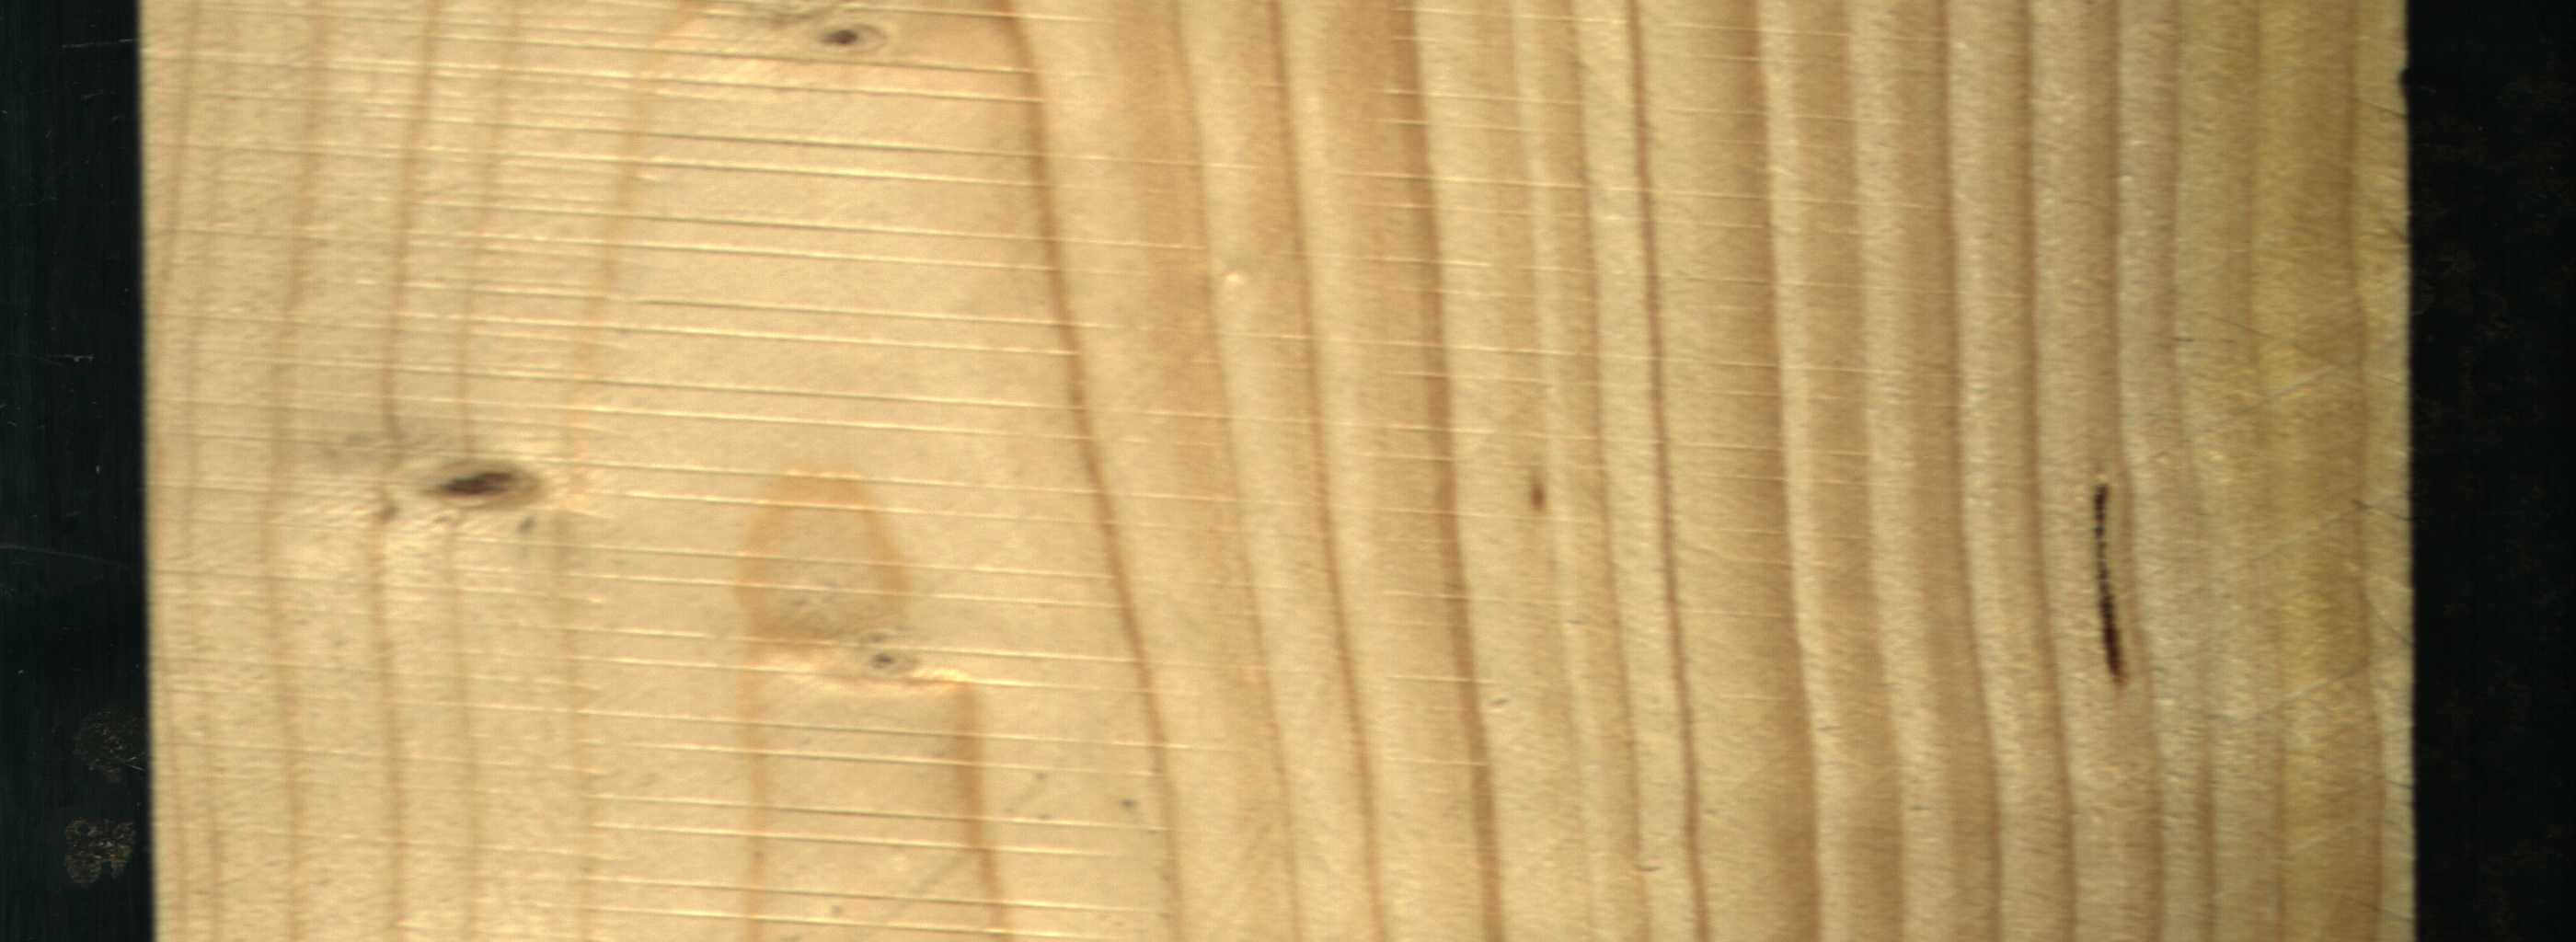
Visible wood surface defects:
resin
Live_Knot
Live_Knot